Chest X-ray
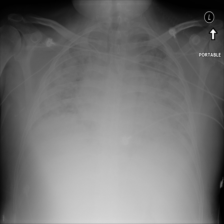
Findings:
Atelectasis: negative
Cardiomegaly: negative
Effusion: negative
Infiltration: negative
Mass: negative
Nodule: negative
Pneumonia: negative
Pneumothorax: negative
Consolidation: negative
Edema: negative
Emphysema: negative
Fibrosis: negative
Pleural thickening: negative
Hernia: negative